Question: I have a ASP.NET DropDownList, which I data-bind to a list of objects, and then it throws an exception. This error is driving me nuts, because the message is wrong, and the value clearly exist in the list of items, as shown by the screenshot:

Here's the relevant ASP.NET markup:
'''
<asp:DropDownList ID="_ddlRequests" runat="server" AppendDataBoundItems="true" DataTextField="RequestNumber" DataValueField="RequestNumber">
<asp:ListItem Text="" Value="" />
</asp:DropDownList>
'''
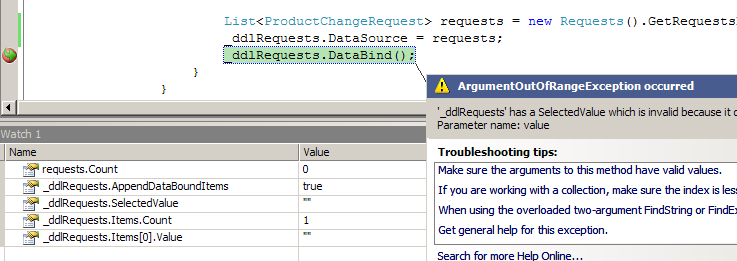
Answer: It may be worth first databinding and then adding your blank value. Something along the lines of:
'''
_ddlRequest.Datasource = request;
_ddlRequest.DataBind();
_ddlRequest.Insert(0, new ListItem("", ""));
'''
The only reason I suggest this is that I came across this before and after banging my head in frustration for a while just settled on doing it this way instead.